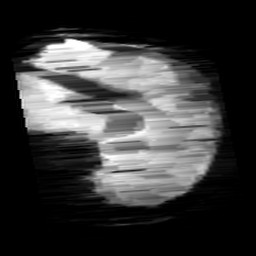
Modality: minIP
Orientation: sagittal
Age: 12
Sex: female
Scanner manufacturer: siemens
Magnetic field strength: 3 T
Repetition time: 0.027 s
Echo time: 0.02 s